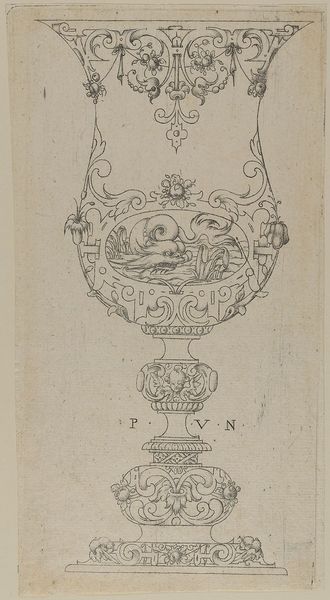
Titel: Pokal
Künstler: Paul Flindt
Standort: Hamburg
Institution: Museum für Kunst und Gewerbe Hamburg
Schlagwörter: fuß, zeichnung, tiere, ornament, barock, rokoko, delphin, krug, vase, relief, papier, grafik, graphik, ornamente, fotografie, photographie, becher, medaillon, druckgraphik, druckgrafik, girlanden, kunstgewerbe, fabelwesen, pokal, putten, kunsthandwerk, ungeheuer, amoretten, monster, rocaille, fabeltier, hochrenaissance, fabeltiere, tierornament, gerippt, zwitterwesen, monstrum, reproduktionen, blumenornamente, blumengewinde, industriedesign, druckerzeugnisse, schweifwerk, ornamentstich, ornamentstiche, punzenstich